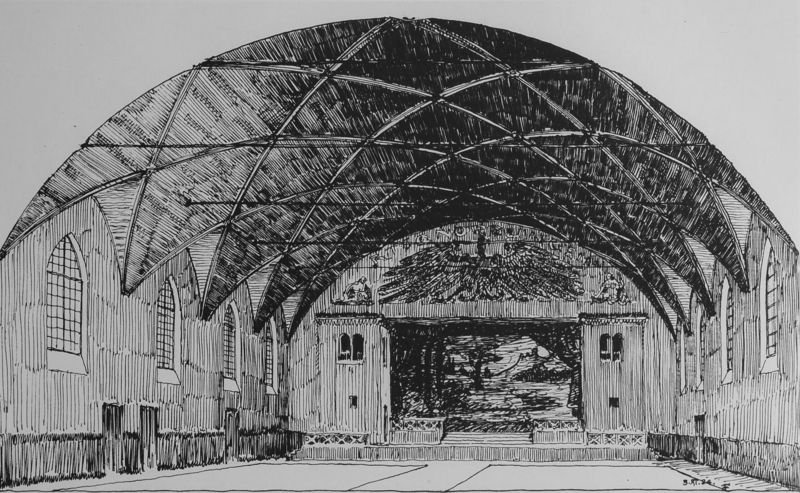
Titel: Zeichnung Innenansicht Projekt Stadthalle Nördlingen
Künstler: Theodor Fischer
Standort: München
Institution: Architektursammlung der Technischen Universität
Schlagwörter: adler, dunkel, feder, schatten, weiß, fenster, holz, raum, schwarz, skizze, tür, zeichnung, dach, gebäude, haus, zaun, wand, architektur, innenraum, gitter, kirche, boden, decke, bühne, theater, gotik, rund, vorbau, bogen, perspektive, studie, berge, graphik, linien, bühnenbild, empore, saal, kuppel, treppe, gestreift, stufen, striche, halle, schauspiel, wände, tusche, gewölbe, rippen, groß, schnitt, stich, entwurf, tinte, inneres, rauten, kreuzrippen, kreuzrippengewölbe, schattiert, kreuzgewölbe, kreuzgrat, spitzbogen, spitzbögen, sterben, mittelalter, plan, kulisse, weltausstellung, gezeichnet, tonne, runddach, geölbe, neugotik, prag, maschinenhalle, doppeladler, netzgewölbe, turnhalle, kreuzschraffur, stichkappen, adleer, hradschin, parag, sterngwölbe, tanzfläche, versammlungsraum, schwazweiß, patriotisch, kreuzbogen, hundinghütte, fesnterbänke, saa, holzfassade